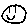
Label: smiley face